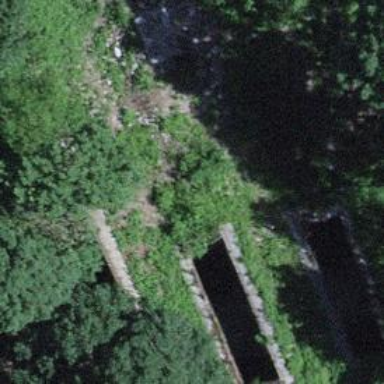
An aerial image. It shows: Abandoned railroad bridge.